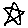
Label: star